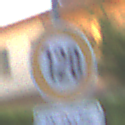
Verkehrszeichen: Geschwindigkeit120
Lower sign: ZeitangabenMitBeschraenkungAufWochentage3
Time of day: SunriseSunset
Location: Outdoor (Urban)
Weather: Clear
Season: NotSpecified
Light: Natural